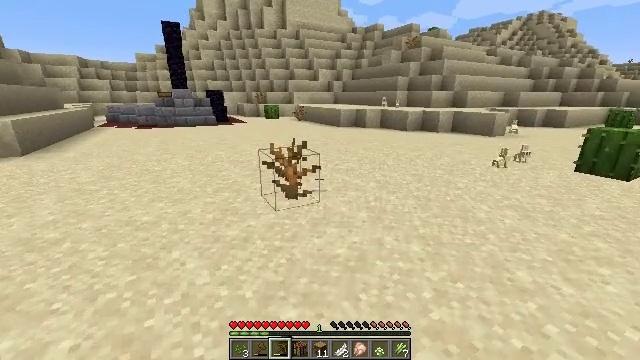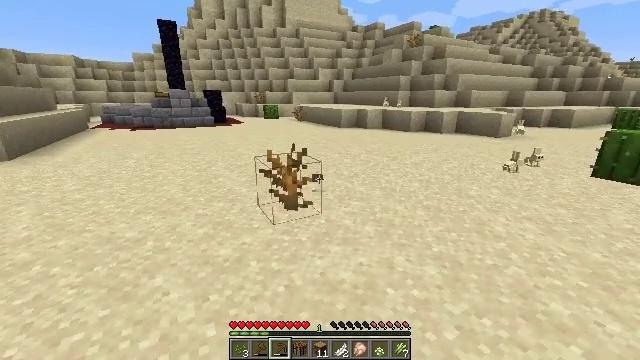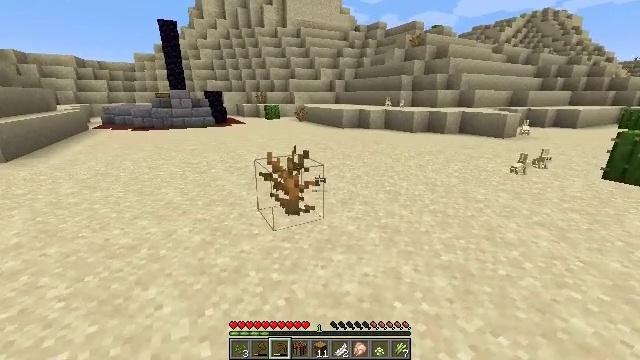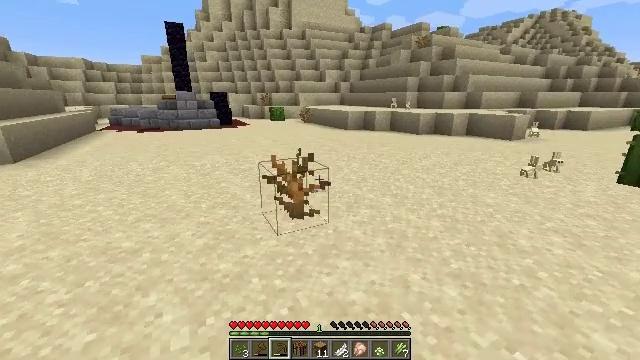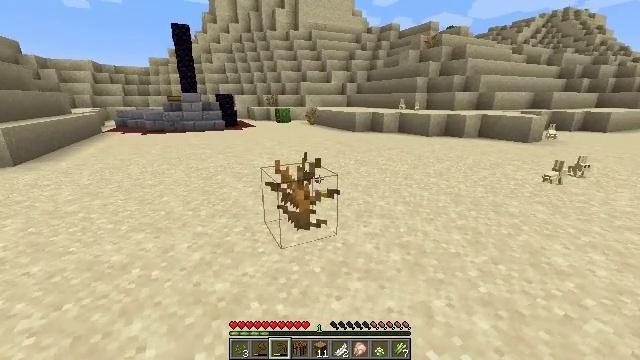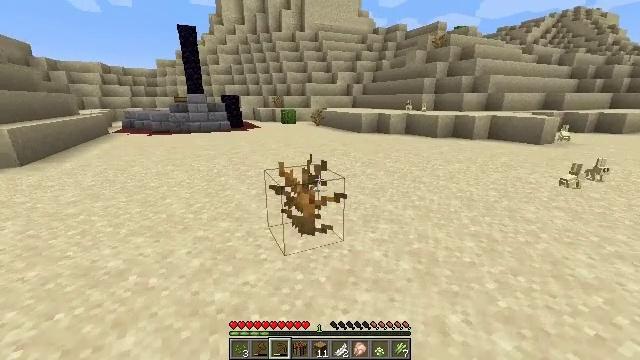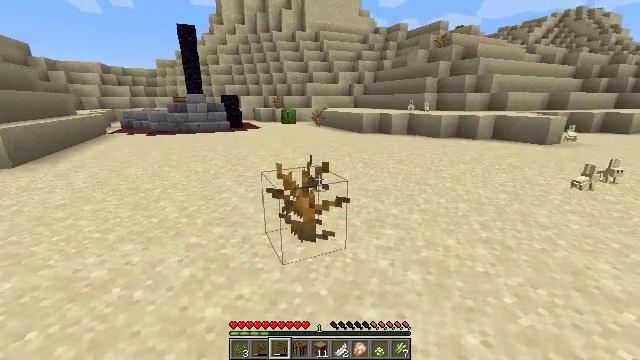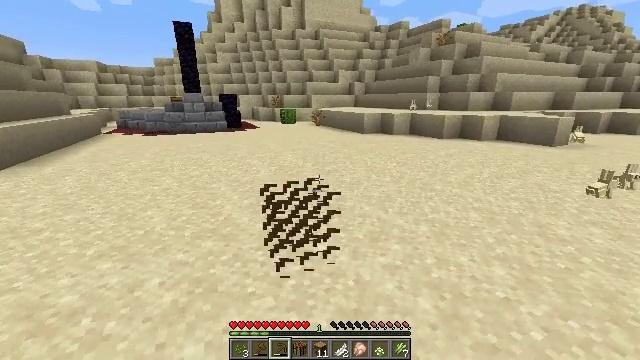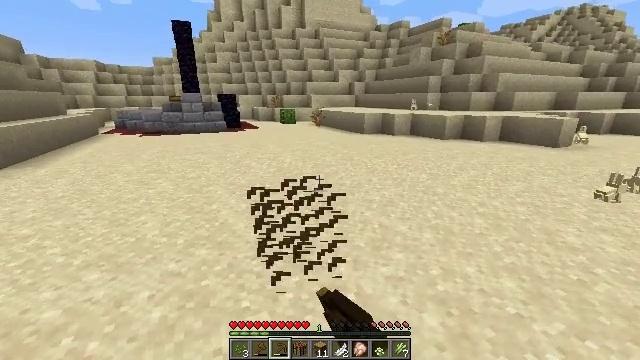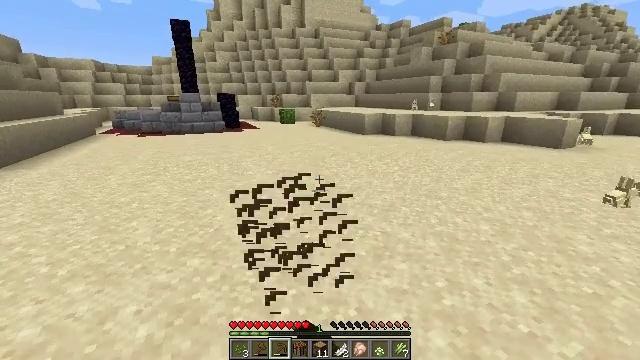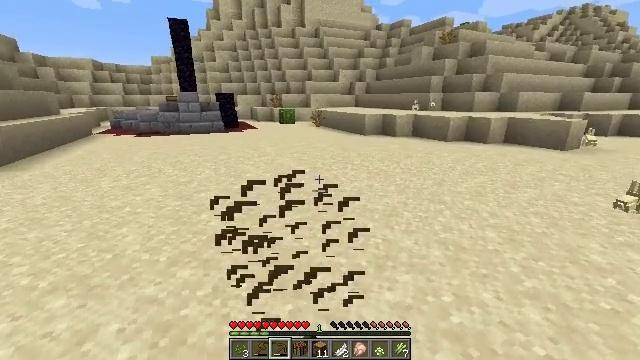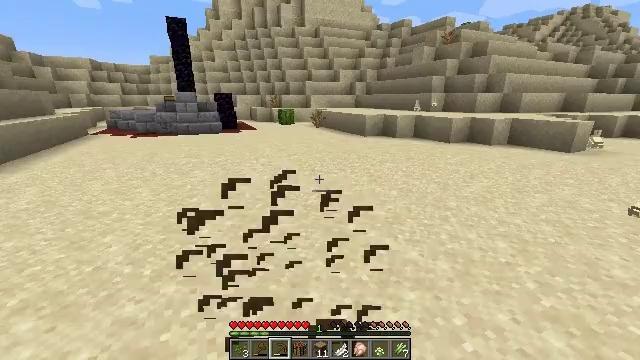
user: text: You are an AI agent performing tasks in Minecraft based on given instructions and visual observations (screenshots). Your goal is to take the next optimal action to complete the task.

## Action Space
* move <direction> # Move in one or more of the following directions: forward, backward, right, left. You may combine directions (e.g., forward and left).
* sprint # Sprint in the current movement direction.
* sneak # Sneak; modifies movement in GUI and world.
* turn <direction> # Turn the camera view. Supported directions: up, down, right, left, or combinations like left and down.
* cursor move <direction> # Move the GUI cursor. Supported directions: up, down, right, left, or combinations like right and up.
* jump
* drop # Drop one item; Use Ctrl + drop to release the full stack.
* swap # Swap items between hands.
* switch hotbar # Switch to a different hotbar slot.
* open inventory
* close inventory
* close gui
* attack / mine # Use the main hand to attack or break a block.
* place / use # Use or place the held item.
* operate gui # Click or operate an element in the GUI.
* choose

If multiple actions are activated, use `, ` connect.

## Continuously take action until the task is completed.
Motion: motion action
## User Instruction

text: Harvest the dead bush.
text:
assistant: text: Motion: move forward
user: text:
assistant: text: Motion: move forward
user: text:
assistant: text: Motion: move forward, turn left
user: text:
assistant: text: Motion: move forward, turn left
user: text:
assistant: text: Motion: move forward, turn left
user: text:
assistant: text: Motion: move forward
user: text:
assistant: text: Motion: move forward, attack / mine
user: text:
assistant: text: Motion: move forward, attack / mine
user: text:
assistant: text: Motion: move forward, attack / mine
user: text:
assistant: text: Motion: move forward, attack / mine
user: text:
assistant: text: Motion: move forward, attack / mine
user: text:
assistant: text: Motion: no_op